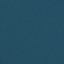
Land use / land cover class: SeaLake